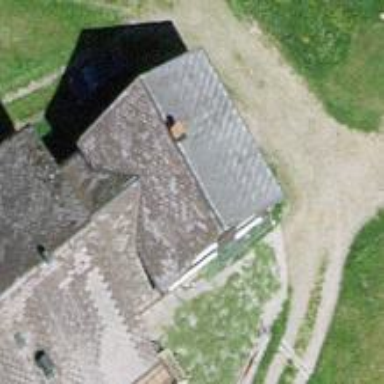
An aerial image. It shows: Gabled roof farm building.